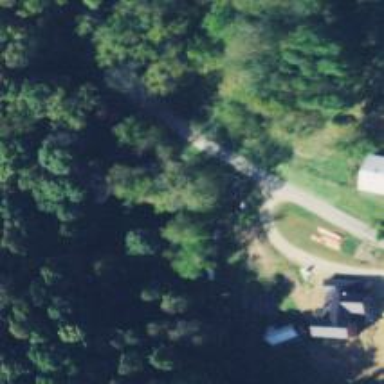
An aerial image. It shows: Culvert tunnel.